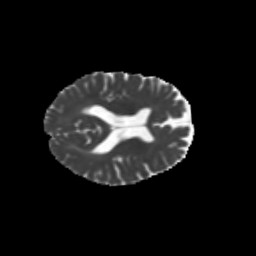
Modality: MD
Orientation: axial
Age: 43
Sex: female
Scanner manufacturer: siemens
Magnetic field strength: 3 T
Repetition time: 1.8 s
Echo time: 0.07 s